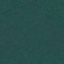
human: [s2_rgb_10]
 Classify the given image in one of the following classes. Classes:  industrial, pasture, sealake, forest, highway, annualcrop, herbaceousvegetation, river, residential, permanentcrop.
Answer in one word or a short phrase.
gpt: Forest